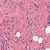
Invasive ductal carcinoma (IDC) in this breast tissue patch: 1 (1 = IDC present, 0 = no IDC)